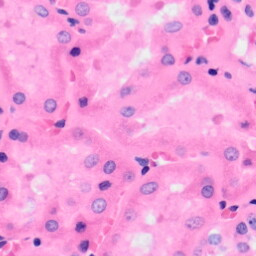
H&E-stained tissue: Kidney